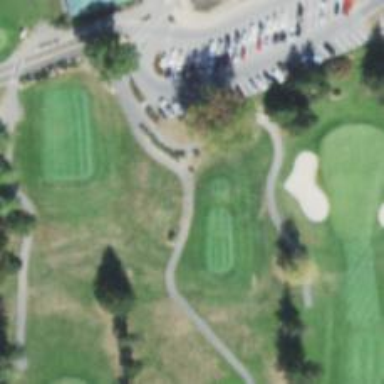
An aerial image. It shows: Service road designated as golf cart path.